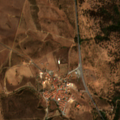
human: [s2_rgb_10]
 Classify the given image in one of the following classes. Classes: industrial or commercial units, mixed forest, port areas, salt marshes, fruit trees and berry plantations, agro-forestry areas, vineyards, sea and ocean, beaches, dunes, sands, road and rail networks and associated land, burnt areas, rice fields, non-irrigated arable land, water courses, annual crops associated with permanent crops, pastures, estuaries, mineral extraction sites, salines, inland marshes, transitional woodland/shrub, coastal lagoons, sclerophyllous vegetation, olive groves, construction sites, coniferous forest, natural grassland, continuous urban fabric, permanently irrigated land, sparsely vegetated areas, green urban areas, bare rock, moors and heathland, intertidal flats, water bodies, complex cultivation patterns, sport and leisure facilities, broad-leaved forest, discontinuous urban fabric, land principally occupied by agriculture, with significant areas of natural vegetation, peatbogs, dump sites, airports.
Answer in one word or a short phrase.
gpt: discontinuous urban fabric, non-irrigated arable land, complex cultivation patterns, agro-forestry areas, broad-leaved forest, transitional woodland/shrub